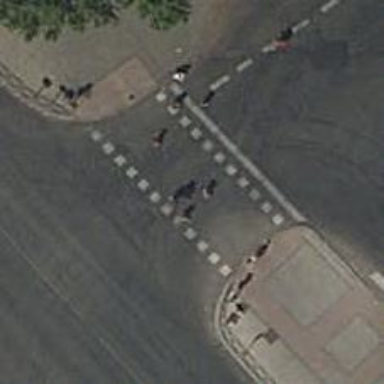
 there are traffic signals and zebra crossing."